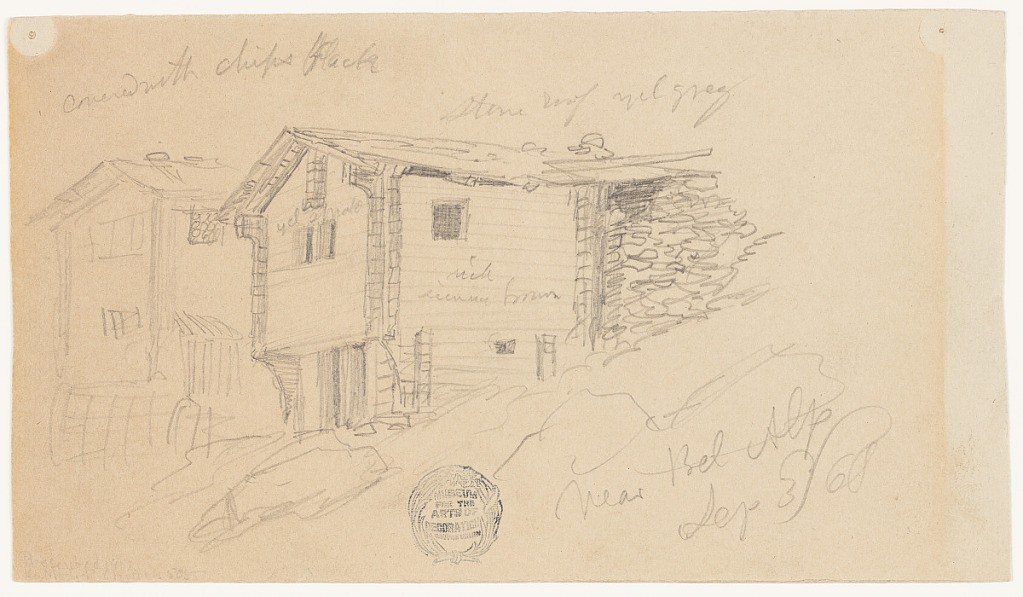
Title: Cabins near Belalp, Switzerland
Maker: Frederic Edwin Church, American, 1826–1900
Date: September 3, 1868
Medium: Graphite on light gray paper
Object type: Drawing
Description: Architectural sketch showing an oblique view of two mountain cabins near Belalp, Switzerland. In the foreground, a rocky slope descends from right to left. At center, a wooden cabin is built into the slope and is viewed diagonally. Behind it to the left, another nearly identical cabin is visible.

Verso: Landscape and architecture sketchesshowing multiple views of cabins in the Swiss alps near Belalp in the Rhone Valley. At upper right, three cabins are shown grouped closely next to one another. At center, three other cabins on the mountainside are visible, with a vignette of two cabins beside them at left. At lower right, two sketches of rocks in streams are included.